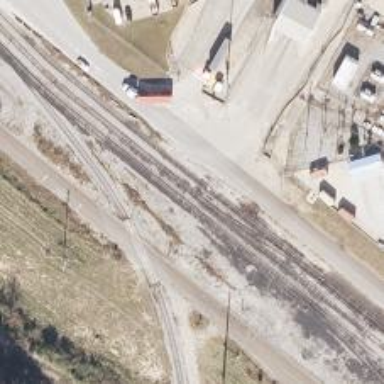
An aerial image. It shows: Railway spur service.